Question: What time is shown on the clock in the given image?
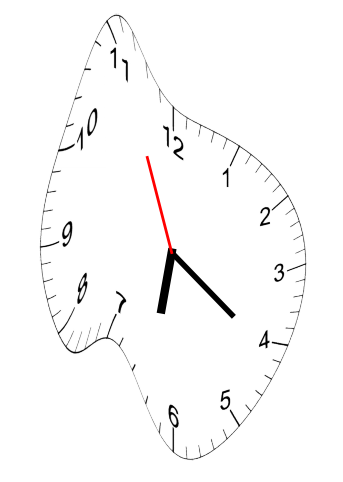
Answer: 06:20:56